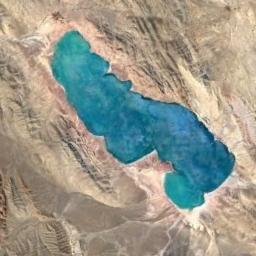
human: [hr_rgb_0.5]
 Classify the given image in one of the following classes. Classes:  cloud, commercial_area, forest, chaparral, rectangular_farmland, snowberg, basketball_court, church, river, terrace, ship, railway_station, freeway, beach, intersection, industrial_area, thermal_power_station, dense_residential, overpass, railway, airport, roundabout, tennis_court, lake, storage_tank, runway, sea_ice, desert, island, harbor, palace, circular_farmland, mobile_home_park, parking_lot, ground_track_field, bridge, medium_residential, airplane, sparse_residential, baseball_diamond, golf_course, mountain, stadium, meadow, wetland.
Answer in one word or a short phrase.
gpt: lake